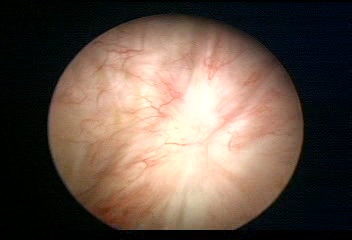
Modality: WLC
Class: Anatomical landmarks
Subclass: ResectionScar
Bladder cancer association: No
Annotated structures: Resection scar